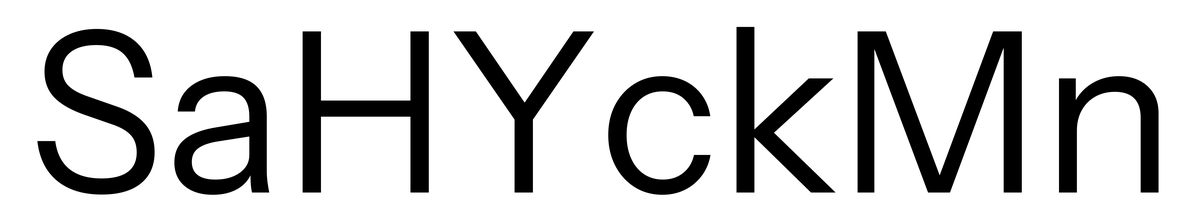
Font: InstrumentSans_Regular